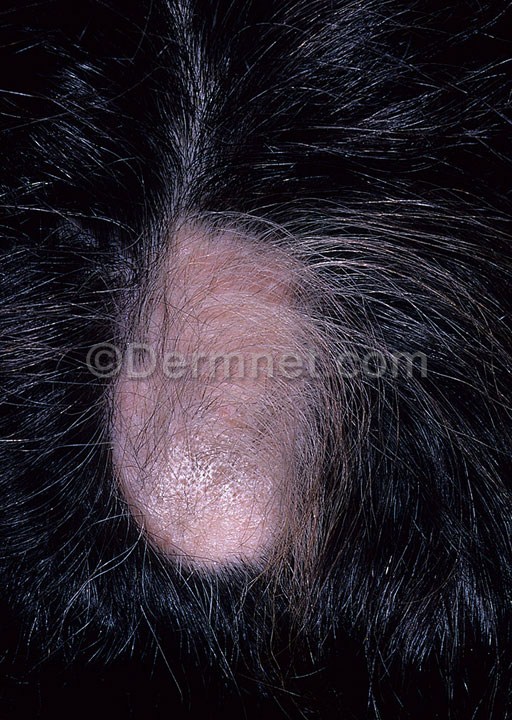
Disease: Hair Loss Photos Alopecia and other Hair Diseases